Field crop: maize
Growth stage: 1
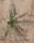
Species: salsola